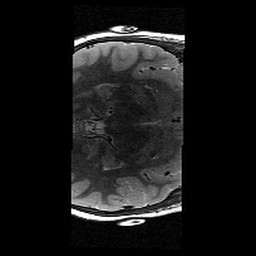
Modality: T2w
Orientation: axial
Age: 10
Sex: male
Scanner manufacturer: siemens
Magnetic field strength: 3 T
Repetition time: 9.23 s
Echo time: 0.067 s